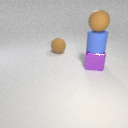
large blue rubber cylinder below large brown rubber sphere